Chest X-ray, AP view. Patient: 47 years old, sex F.
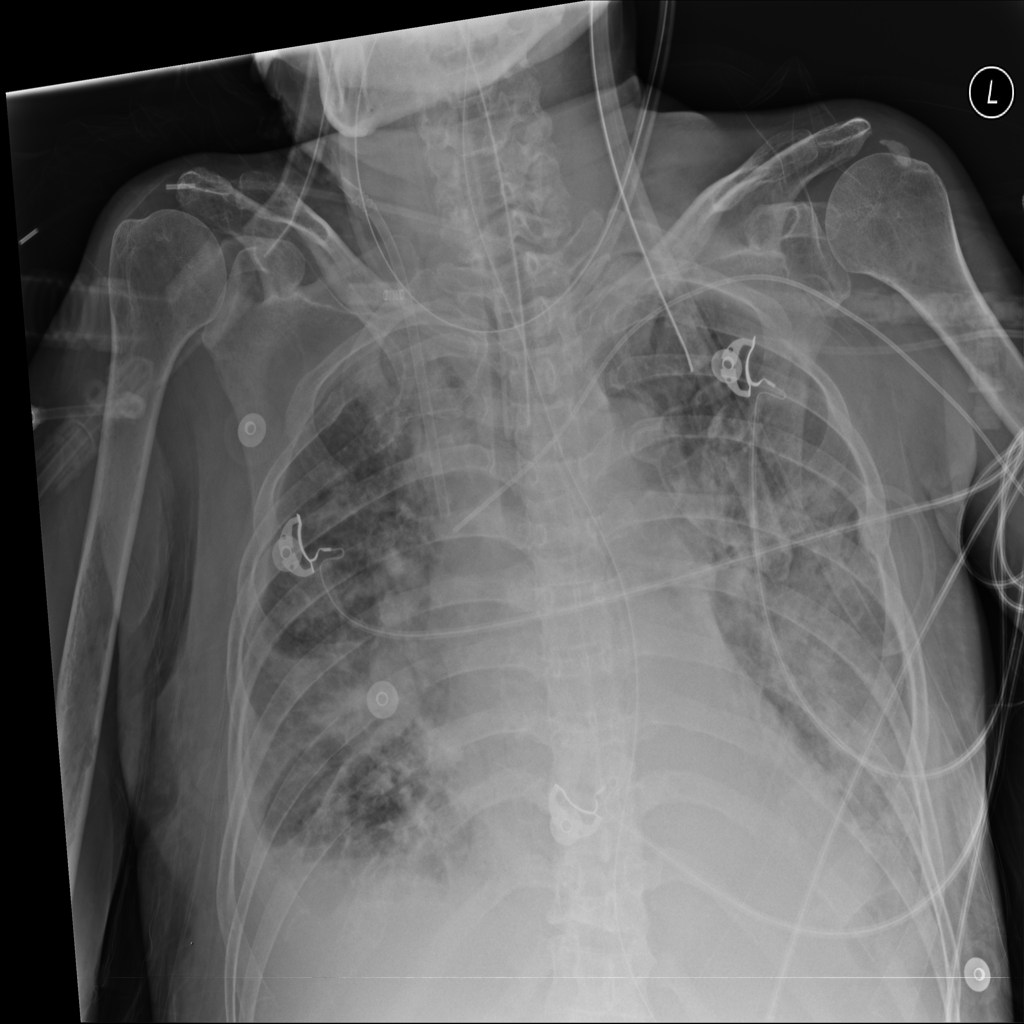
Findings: Consolidation, Effusion, Infiltration